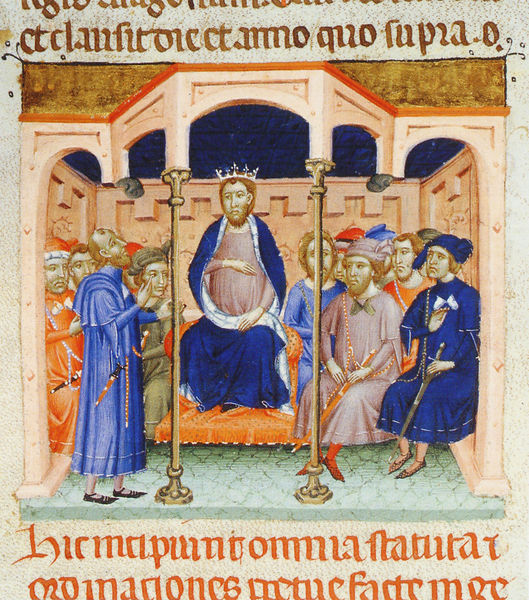
Titel: Llibre Verd de Barcelona
Institution: Barcelona, Arxiu Històric de la Ciutat de Barcelona
Schlagwörter: blau, gemälde, mann, grün, menschen, männer, orange, pfeiler, reden, säule, säulen, gebäude, haus, rot, schloss, malerei, teppich, versammlung, bart, kappe, mütze, architektur, messer, bild, gewand, gold, sitzend, krone, rosa, schrift, schuhe, hof, figuren, kaiser, könig, thron, buch, burg, illustration, schwert, text, jesus, mittelalter, mönch, baldachin, huldigung, tunika, handschrift, latein, buchmalerei, thronen, herrschen, manuskript, edelleute, kaise, schwret